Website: slack
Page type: payment
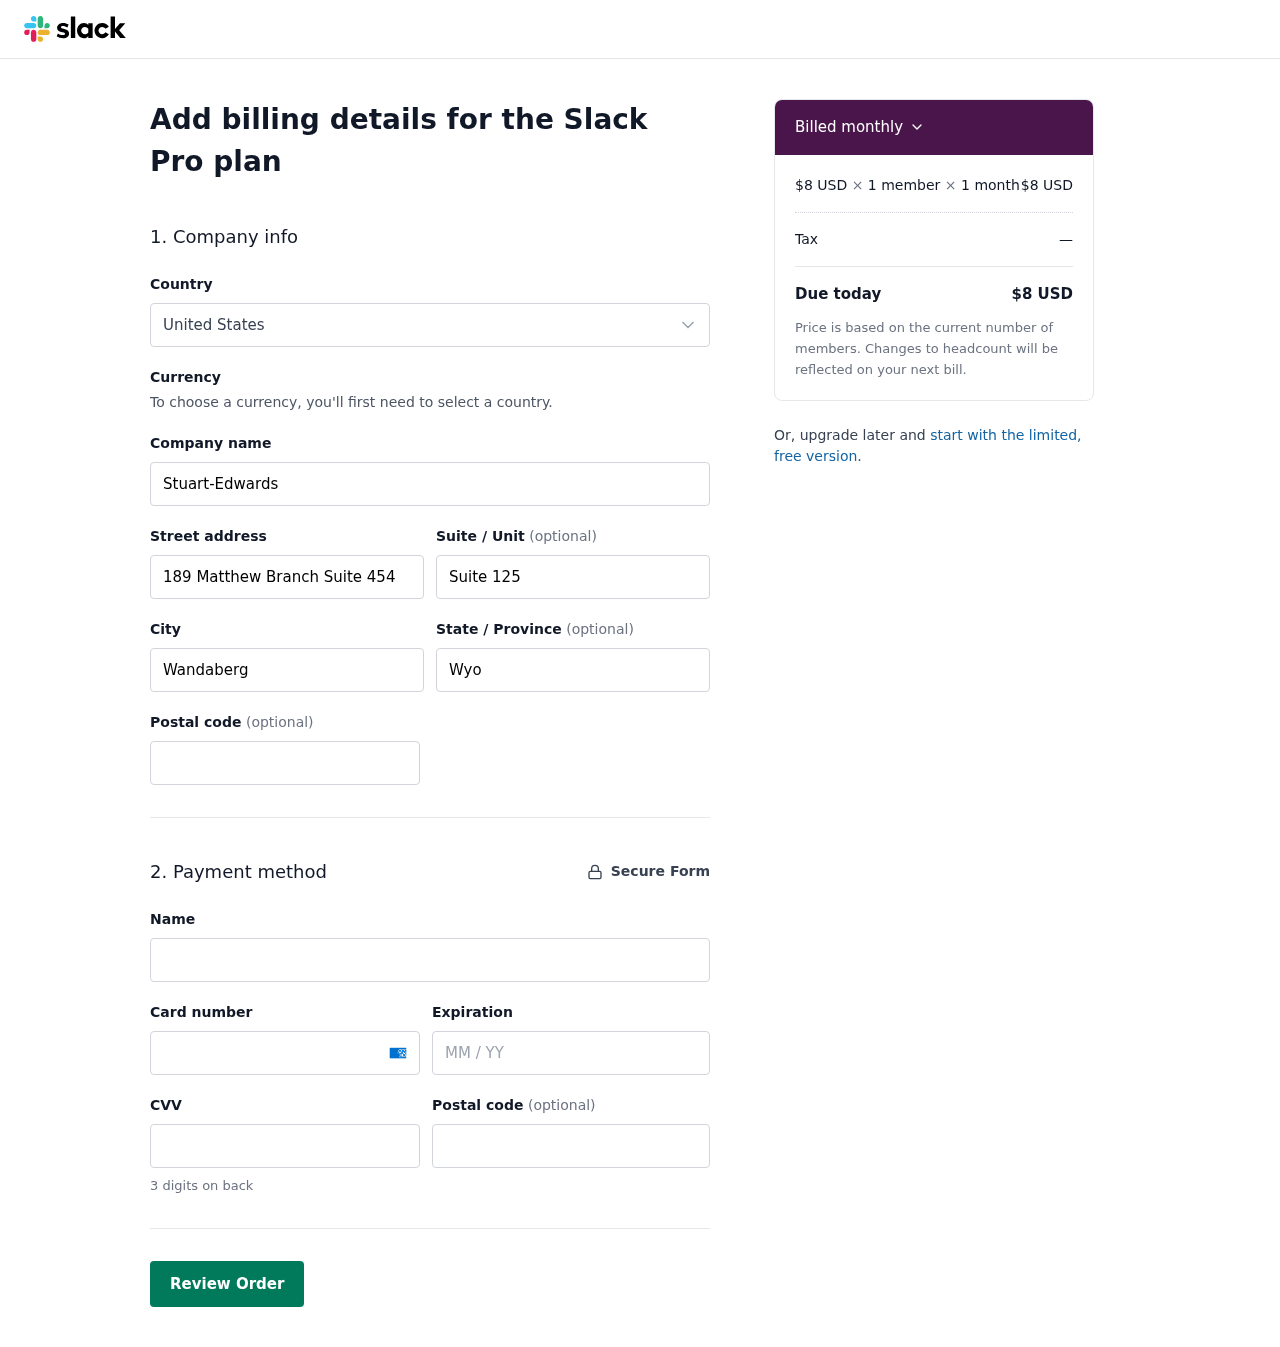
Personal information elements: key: PII_COUNTRY
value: United States
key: PII_COMPANY
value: Stuart-Edwards
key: PII_STREET
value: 189 Matthew Branch Suite 454
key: PII_STREET2
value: Suite 125
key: PII_CITY
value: Wandaberg
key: PII_STATE
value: Wyoming
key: PII_POSTCODE
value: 63879
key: PII_FULLNAME
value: Michael Wilson
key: PII_CARD_NUMBER
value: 3495 9318 0274 189
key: PII_CARD_EXPIRY
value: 06/29
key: PII_CARD_CVV
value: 2853
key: PII_POSTCODE2
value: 74481
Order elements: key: ORDER_PRICE_PER_MEMBER
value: $8 USD
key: ORDER_NUM_MEMBERS
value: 1 member
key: ORDER_NUM_MONTHS
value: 1 month
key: ORDER_SUBTOTAL
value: $8 USD
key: ORDER_TAX
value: —
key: ORDER_TOTAL
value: $8 USD